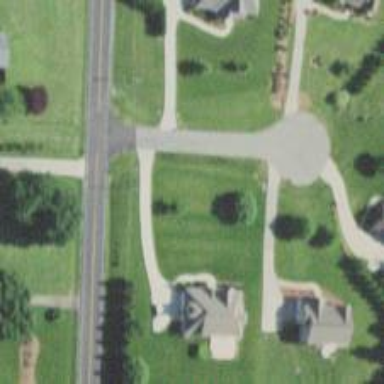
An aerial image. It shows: Driveway.